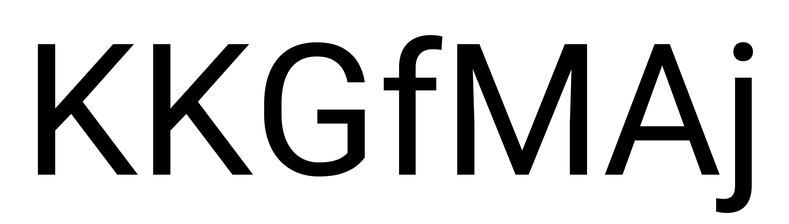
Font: Roboto_Regular